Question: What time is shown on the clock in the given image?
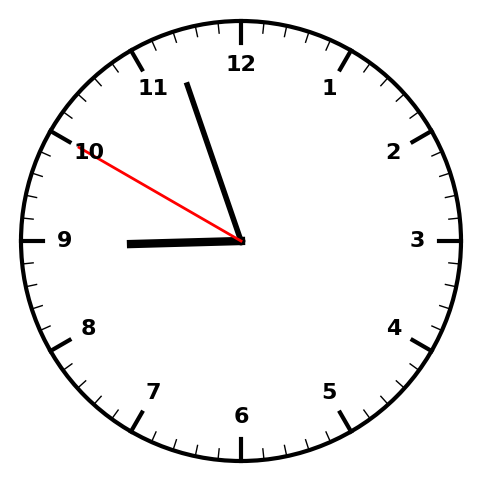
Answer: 08:56:50